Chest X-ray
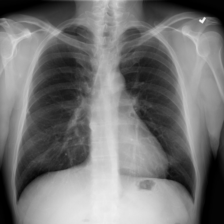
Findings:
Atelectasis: negative
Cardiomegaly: negative
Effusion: negative
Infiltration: positive
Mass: negative
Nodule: negative
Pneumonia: negative
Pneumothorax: negative
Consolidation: negative
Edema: negative
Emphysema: negative
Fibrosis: negative
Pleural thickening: negative
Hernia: negative